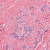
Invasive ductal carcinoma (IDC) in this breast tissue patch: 0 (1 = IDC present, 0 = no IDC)